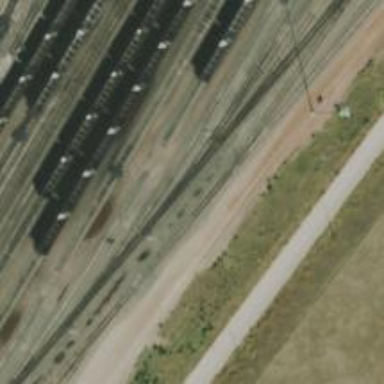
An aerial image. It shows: Railway yard used for servicing trains.